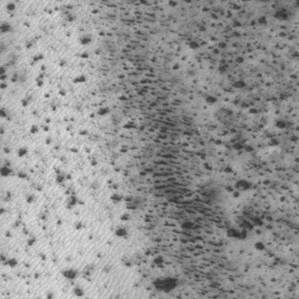
Label: frost